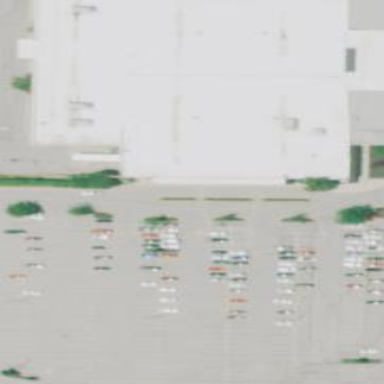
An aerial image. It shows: Department store with white roof.